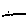
Label: line